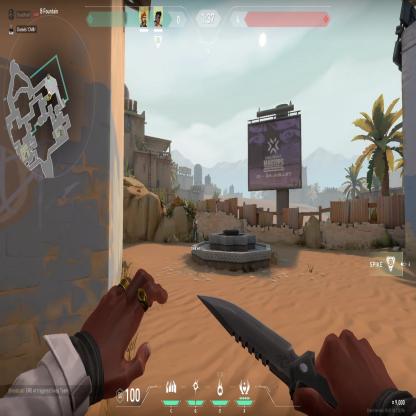
Label: teammate